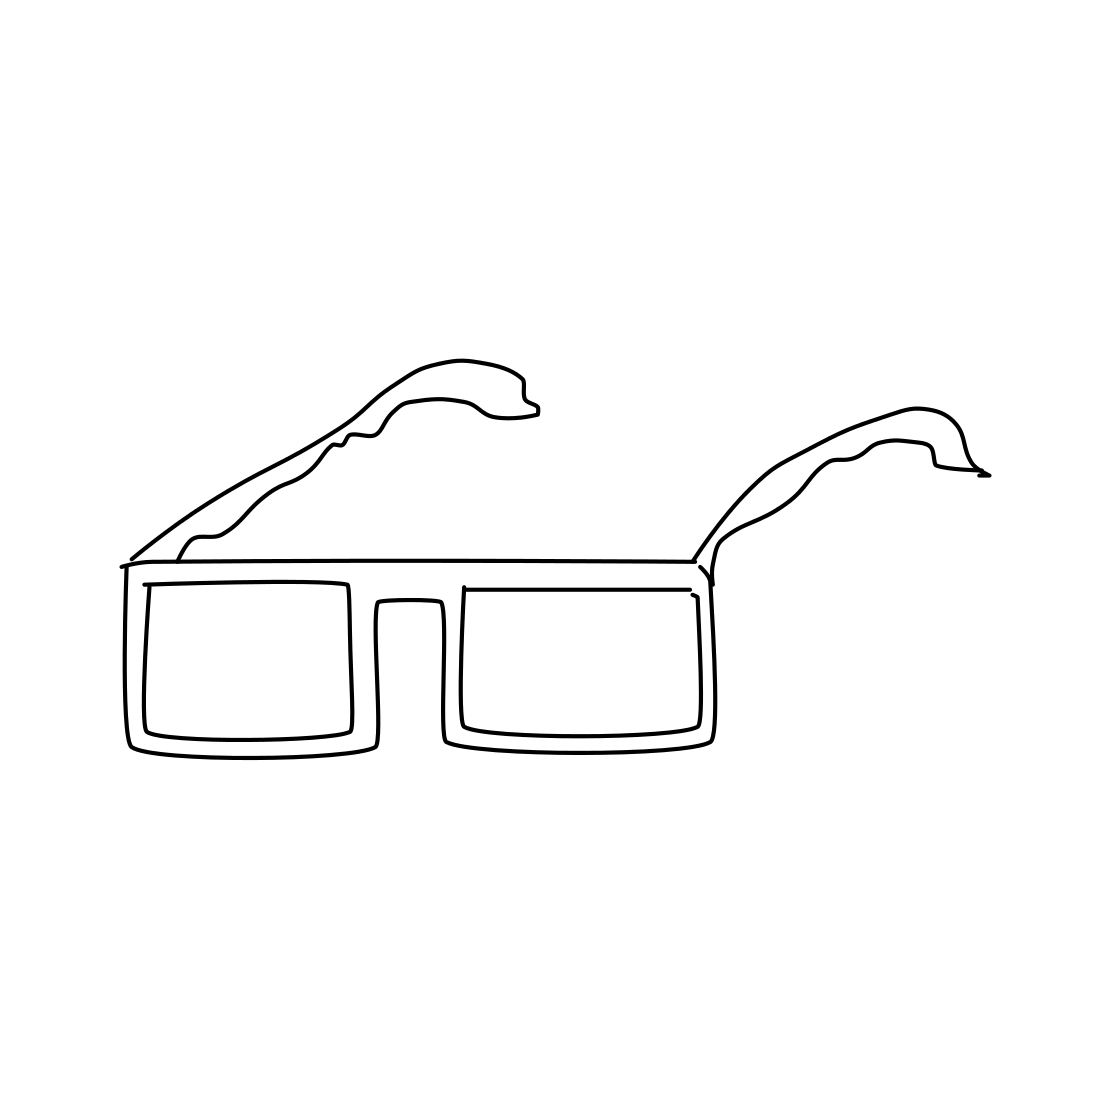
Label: eyeglasses